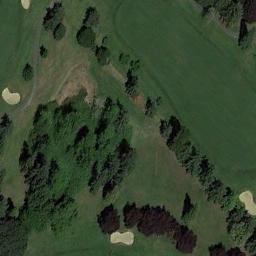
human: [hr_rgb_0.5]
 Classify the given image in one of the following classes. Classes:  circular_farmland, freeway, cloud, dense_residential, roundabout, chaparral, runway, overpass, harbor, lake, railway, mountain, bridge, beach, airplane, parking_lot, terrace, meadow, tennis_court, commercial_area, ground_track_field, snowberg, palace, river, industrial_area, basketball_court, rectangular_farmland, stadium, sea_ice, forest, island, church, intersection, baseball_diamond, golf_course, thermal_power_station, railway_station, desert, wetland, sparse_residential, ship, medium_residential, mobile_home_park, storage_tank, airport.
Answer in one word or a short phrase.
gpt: golf_course